Question: I am working on a simple converter between Decimal/Hex/Binary and have run into an issue I can't seem to solve. This is the layout I am more or less aiming for.

What I am here is when one of the buttons is pressed, it stays pressed to indicate which conversion you are currently working with. Now I have looked everywhere and it doesn't seem there is a good way of doing this, or I haven't found it at least.
What would be the best way to go about this? is there someway to just use buttons and have them stay in their "pressed" state when they are clicked? By this I only need the color of the pressed button to show. Or is there a way of doing this with some type of radio group, where the radio buttons have the same style as a regular button?
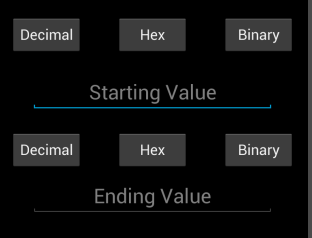
Answer: Try:
'''
button.setOnTouchListener(new OnTouchListener() {
@Override
public boolean onTouch(View v, MotionEvent event) {
... do a call to your conversion code here ....
button.setPressed(true);
return true;
}
});
'''
For more info: <URL>